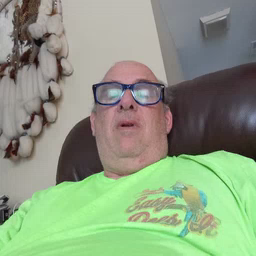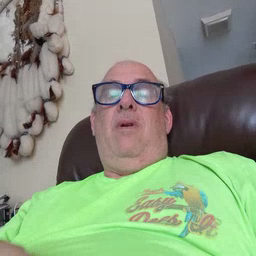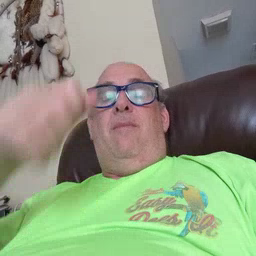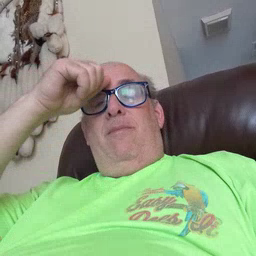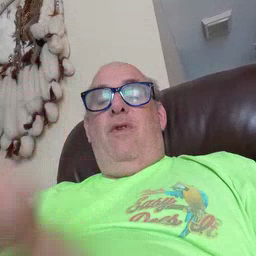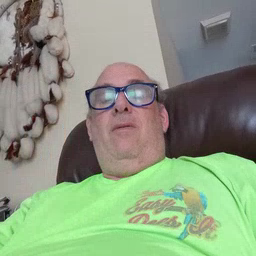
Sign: brother